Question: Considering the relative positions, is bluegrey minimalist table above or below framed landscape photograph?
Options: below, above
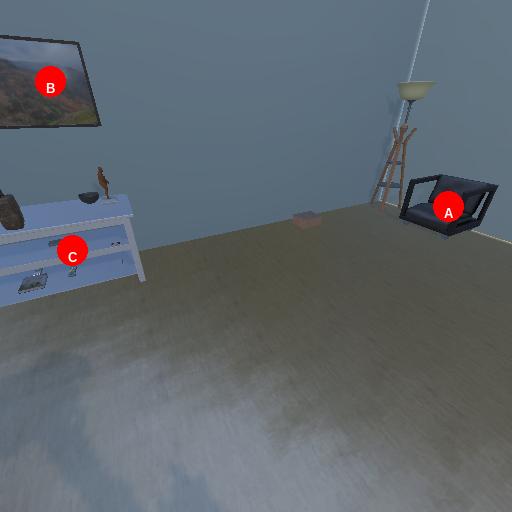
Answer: below